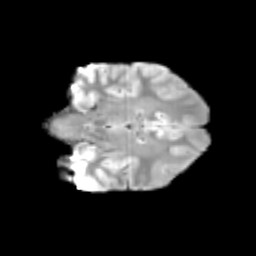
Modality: T2w
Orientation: coronal
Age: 14
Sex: female
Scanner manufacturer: siemens
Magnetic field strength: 3 T
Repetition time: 3.8 s
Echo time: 0.07 s